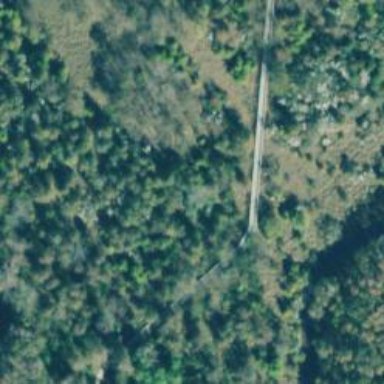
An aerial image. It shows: Footway on bridge.